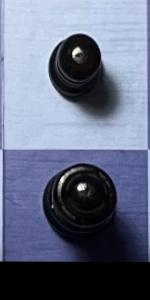
Label: Queen_Black